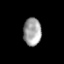
Tissue: prostate
Cell type: T cells
Senescence score: 0.335
Nuclear area (px): 489
Mean DAPI intensity: 161.227